Platform: macOS
Application: Chrome
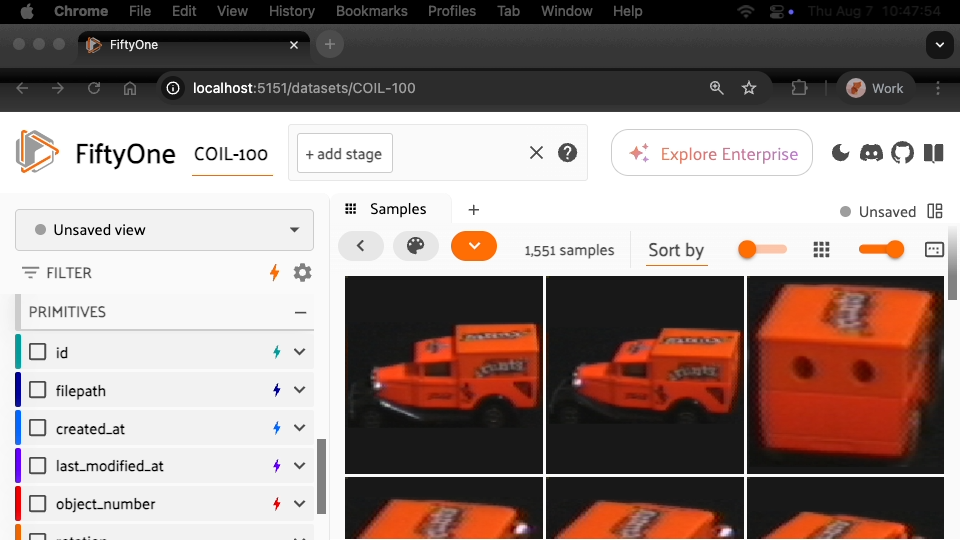
task_description: Open color settings menu
action_type: click
element_info: Icon
steps_since_start: 1